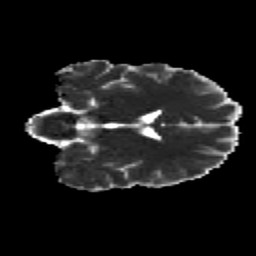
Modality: MD
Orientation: coronal
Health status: healthy
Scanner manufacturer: siemens
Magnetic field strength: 3 T
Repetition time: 12 s
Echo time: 0.092 s